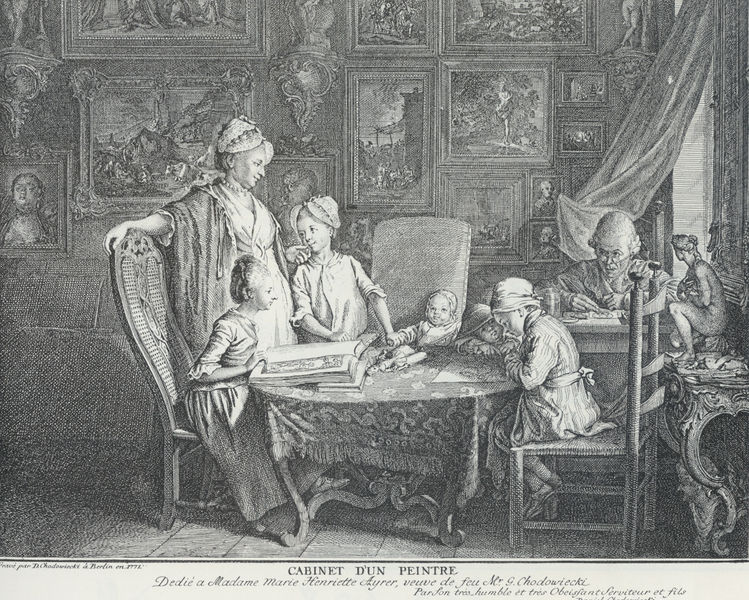
Titel: Cabinet d'un peintre, Das Familienblatt des Künstlers
Künstler: Daniel Chodowiecki
Standort: viele Standorte
Institution: Seriendruck
Schlagwörter: akt, gemälde, hand, kopf, mann, schatten, weiß, landschaft, menschen, mädchen, sitzen, fenster, finger, frankreich, frau, frisur, grau, hintergrund, holz, hut, kleid, kleider, licht, profil, raum, schwarz, stuhl, stühle, tisch, tische, zeichnung, zimmer, dame, tuch, haube, malerei, ornament, wand, barock, falten, kleidung, rahmen, stehen, bild, holzstuhl, innenraum, möbel, portrait, porträt, rückenlehne, signatur, tischdecke, tischtuch, vorhang, wind, figur, fransen, gewand, interieur, sessel, stoff, decke, eltern, familie, gewänder, innen, kind, mutter, tochter, vater, locken, alltag, kinder, kreis, skulptur, statue, perücke, bein, schrift, bilder, bilderrahmen, bücher, kommode, papier, papiere, schreibtisch, sofa, wohnzimmer, modell, lehne, lehrer, schuhe, schule, unterricht, jungen, grafik, graphik, klein, baby, hat, chairs, frauen, lady, room, salon, seated, table, wall, woman, lesen, atelier, maler, korb, pictures, print, floor, plastik, junge, perlenkette, galerie, geschwister, unterschrift, buch, lehnstuhl, rechteck, füttern, groß, druck, druckgraphik, druckgrafik, schraffur, radierung, stich, titel, künstler, widmung, brille, buchstaben, beschriftung, hauben, kinderfrau, malen, statuette, anschauen, puppe, kleinkind, foliant, hellgrau, schreiben, man, rollen, child, kabinett, schüler, lernen, korbstuhl, kupferstich, black and white, turban, töchter, cap, mother, old man, sohn, books, desk, paintings, sculpture, stugl, spielzeug, söhne, children, frames, drape, reading, säugling, perrücke, family, beischrift, rocaille, cabinet, engraving, pencil, read, kindermädchen, book, cane, learn, teach, atlas, long hair, polstersessel, tablecloth, bildern, rockocko, stühel, father, maer, möbliert, zeichenstube, arschloch, tätigkeiten, daughters, infant, cabinet d'n peintre, druckgrafi', fraunkreich, haeuben, malerkabinett, naseweiß, tichtuch, tischstoff, wandsockel, wehehn, framed, 1810, 18th century, beads, henriette ayrer, cabinet d'un peintrwe, cabinet d'un peintre, caress, statuee, maria theresa, bildewre, peintre, ladderback, gringe, perals, room'framesa